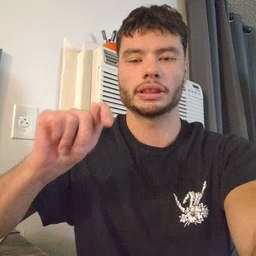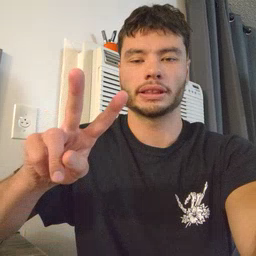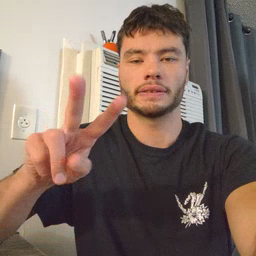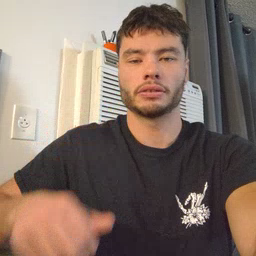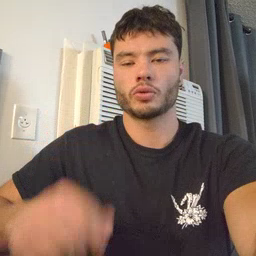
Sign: TV